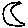
Label: moon